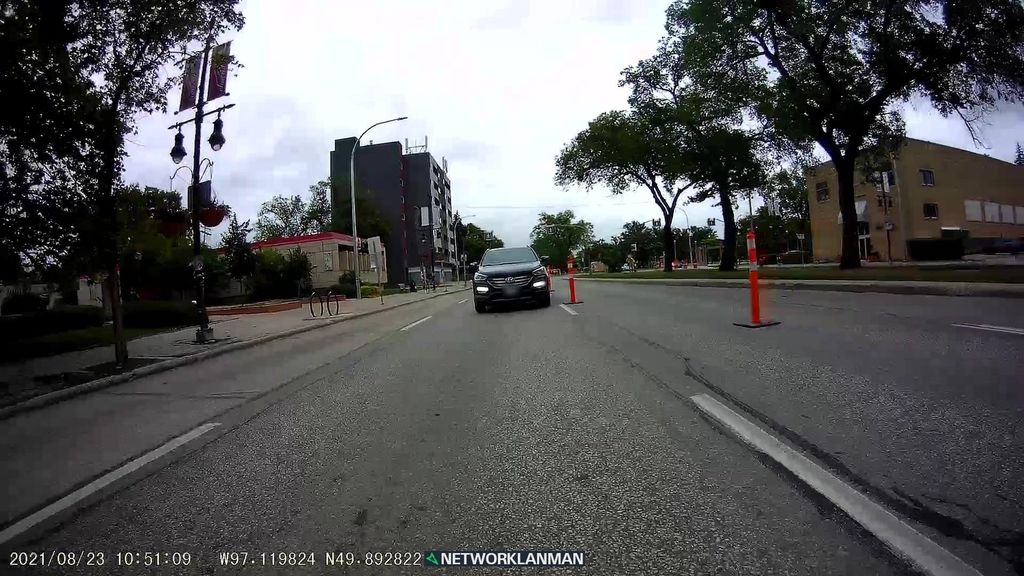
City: winnipeg